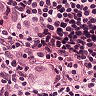
Metastatic tissue present: yes